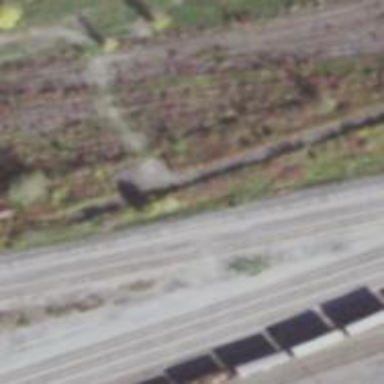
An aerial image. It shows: Disused railway.